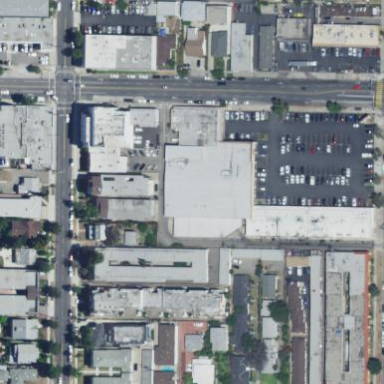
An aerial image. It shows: Retail building.